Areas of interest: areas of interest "Shanghai Culture Square Theatre"
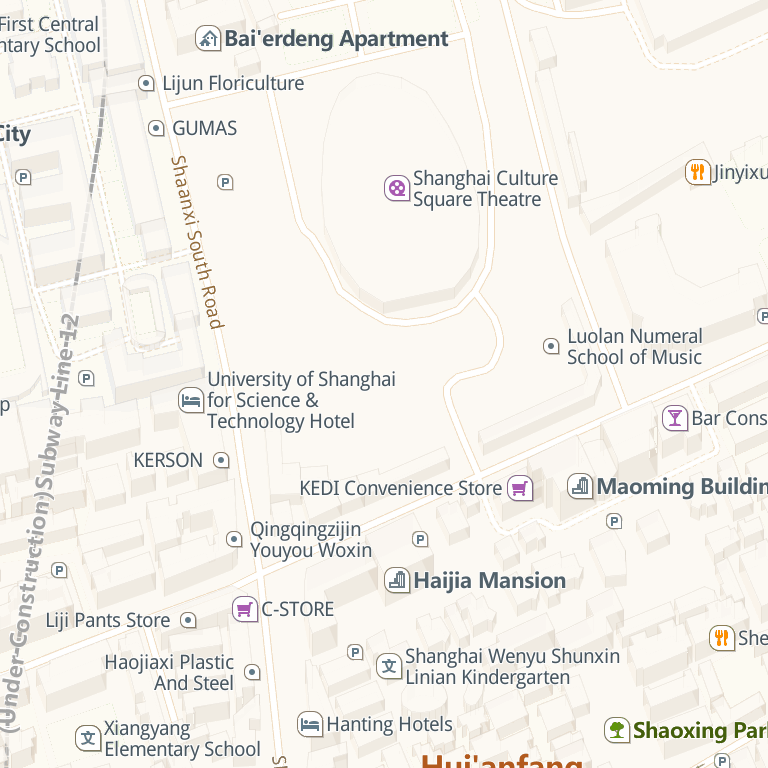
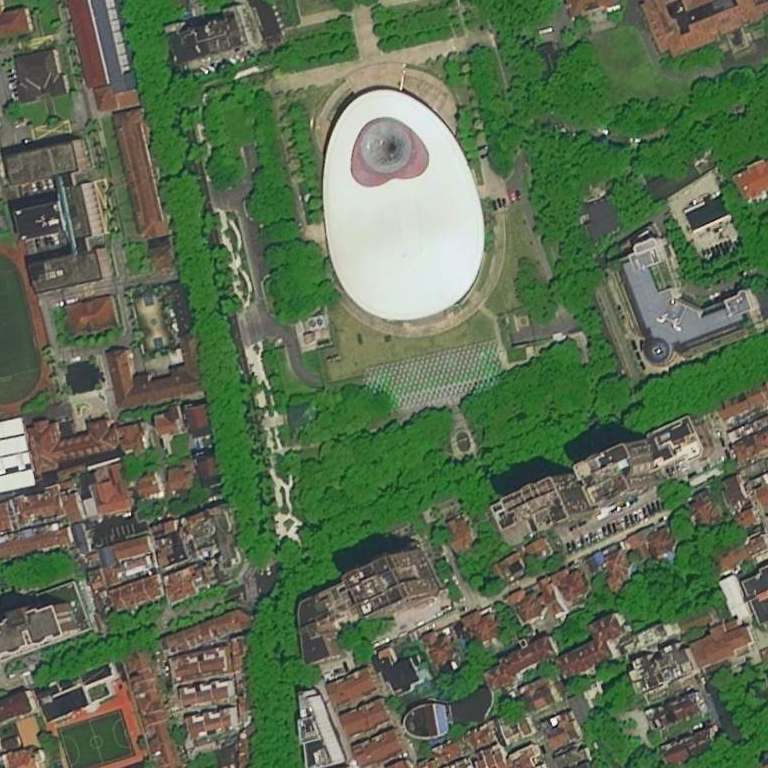